Interaction volume radius: 10 \u00c5
Interaction volume height: 30 \u00c5
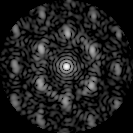
Disorder parameter: 0.5753